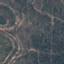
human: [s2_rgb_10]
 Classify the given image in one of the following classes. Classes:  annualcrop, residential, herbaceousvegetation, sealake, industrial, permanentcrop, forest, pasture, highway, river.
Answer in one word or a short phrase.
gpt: HerbaceousVegetation